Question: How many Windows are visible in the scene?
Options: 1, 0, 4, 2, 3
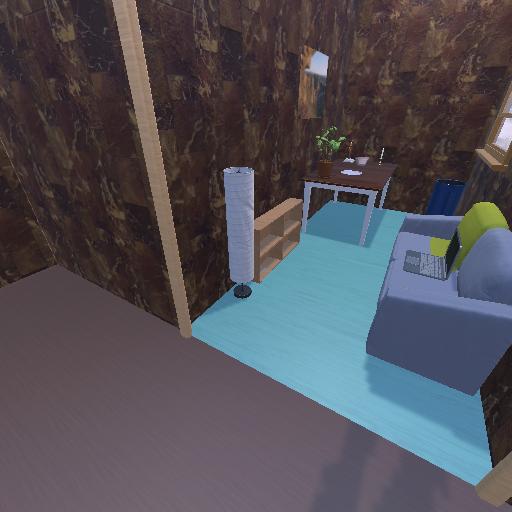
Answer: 1